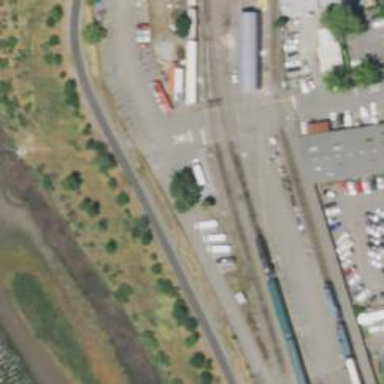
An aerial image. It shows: Railway yard.